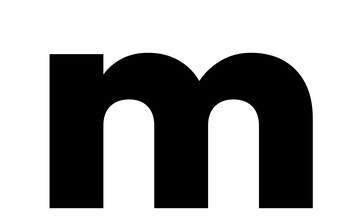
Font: Poppins-ExtraBold